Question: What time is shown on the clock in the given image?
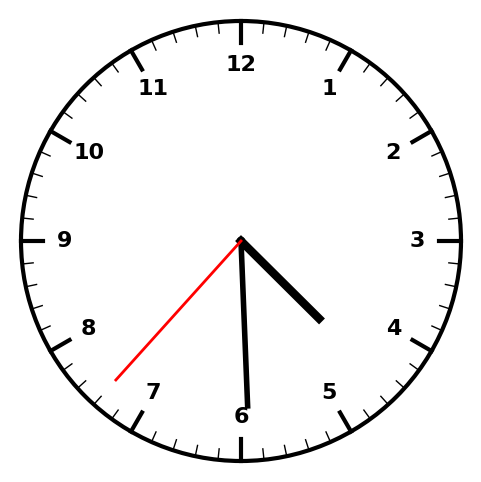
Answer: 04:29:37